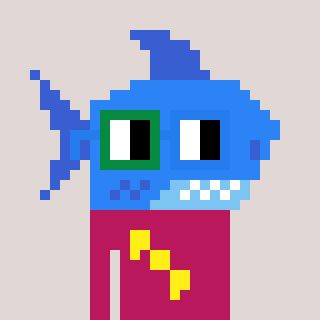
a pixel art character with square green and blue glasses, a shark-shaped head and a darkpink-colored body on a warm background